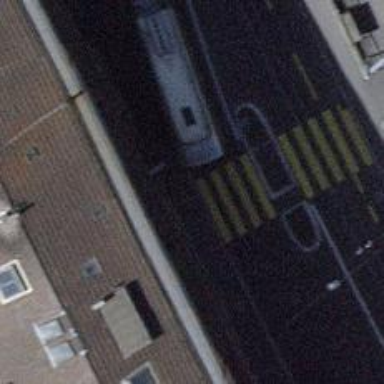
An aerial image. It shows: Kerb serving as barrier.